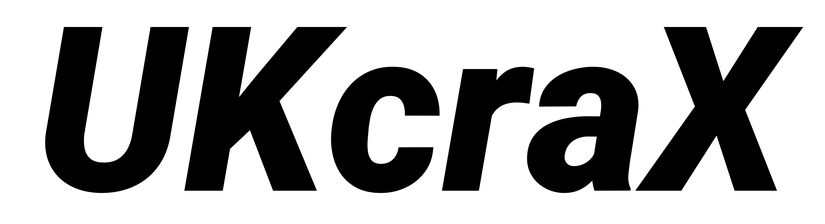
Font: Roboto-Italic_Black_Italic